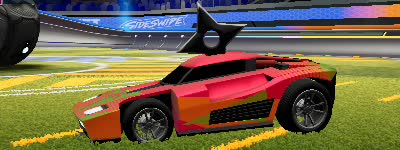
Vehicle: breakout